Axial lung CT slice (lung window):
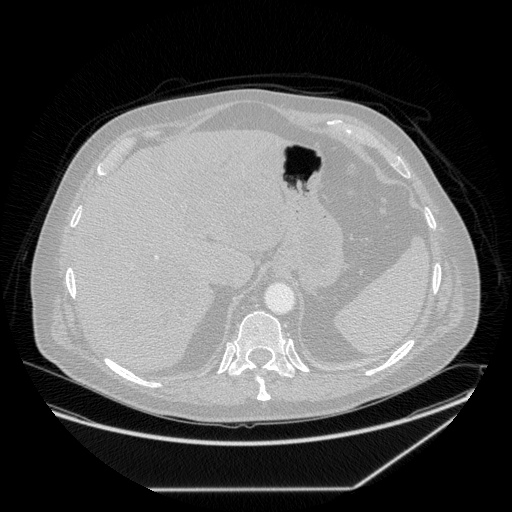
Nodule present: no